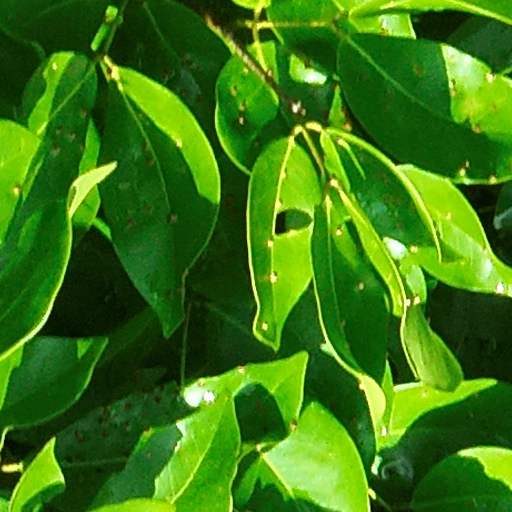
Species: Prioria copaifera
GBIF accepted scientific name: Prioria copaifera
Crown area (m\u00b2): 121.974